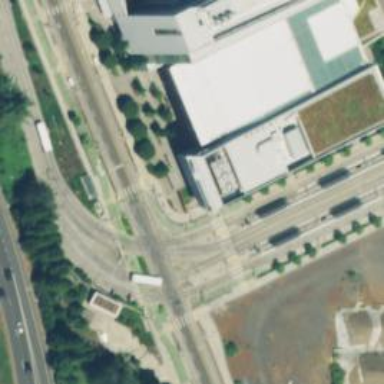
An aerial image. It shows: Tram level crossing on the railway.